Brain MRI, t1w sequence, axial 2D slice.
Patient: age 34, sex F, weight 90 kg, height 1.9 m
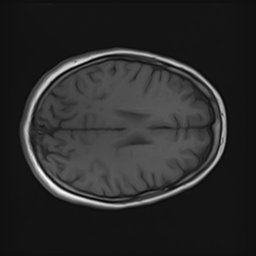